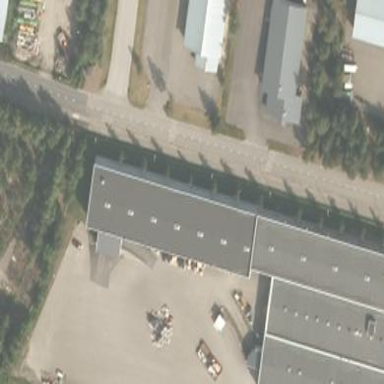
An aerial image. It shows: Manufacturing building.